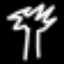
Label: palm tree